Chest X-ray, PA view. Patient: 33 years old, sex M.
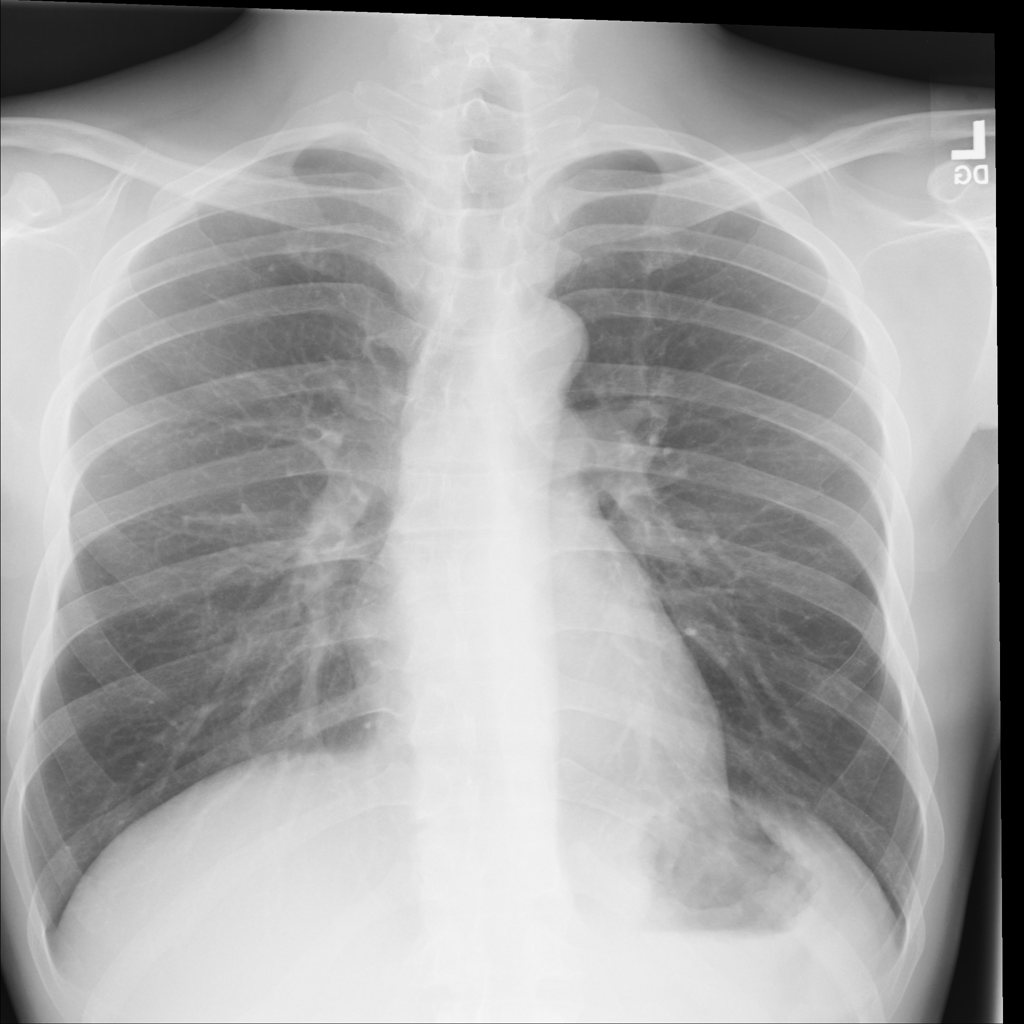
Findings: No Finding